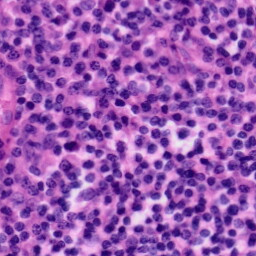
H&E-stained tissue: Tonsil